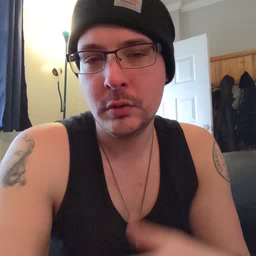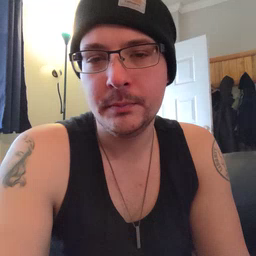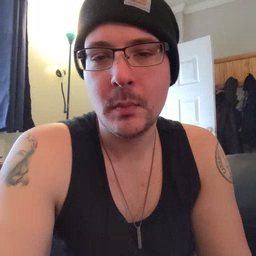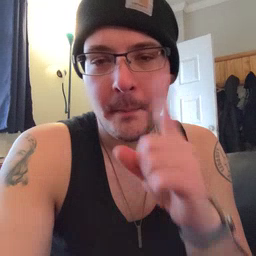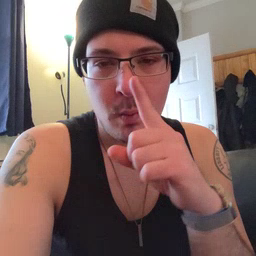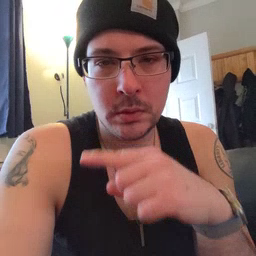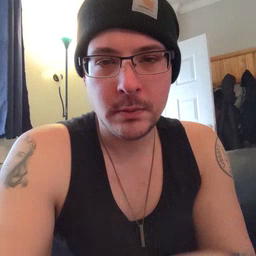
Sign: mouse